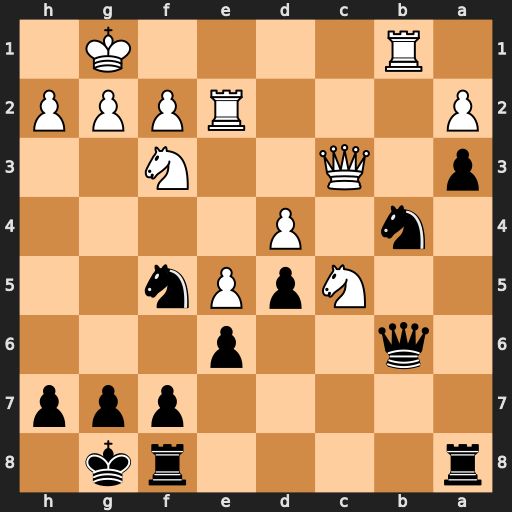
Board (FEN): r4rk1/5ppp/1q2p3/2NpPn2/1n1P4/p1Q2N2/P3RPPP/1R4K1
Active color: b
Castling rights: -
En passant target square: -
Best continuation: Nxa2 Rxb6 Nxc3